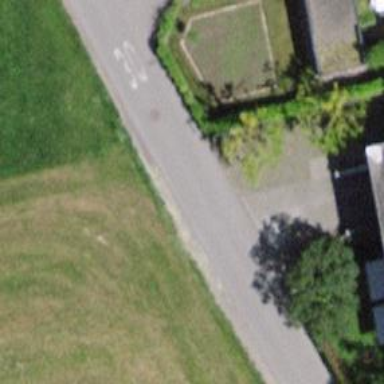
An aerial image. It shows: Driveway leading to service road.